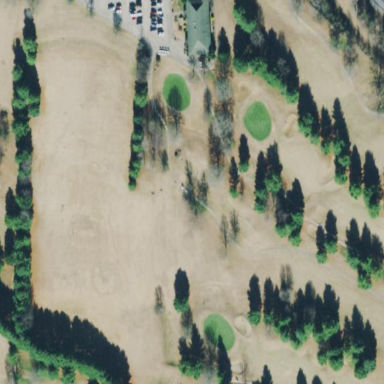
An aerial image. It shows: Driving range for golf practice.